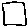
Label: square